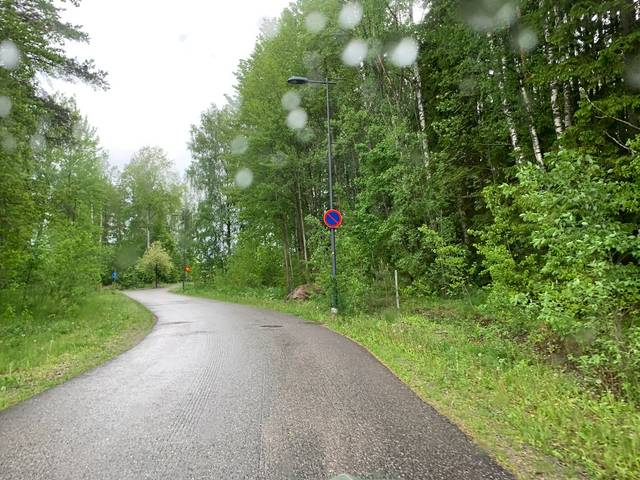
Region: Finland
Coordinates: 60.165, 24.611